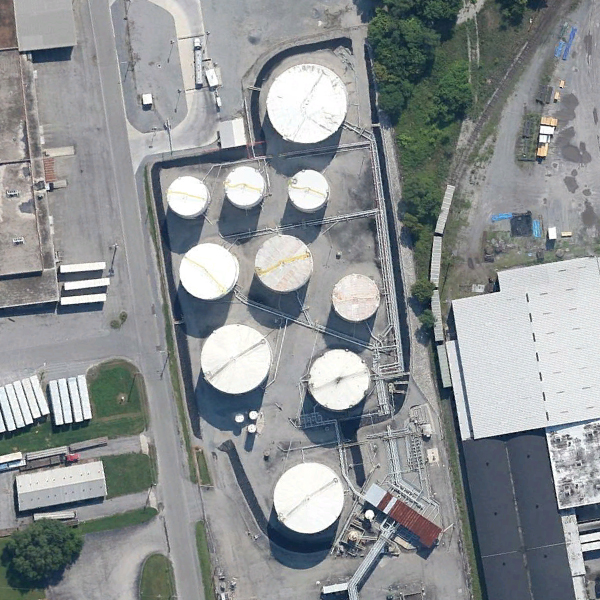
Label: StorageTanks